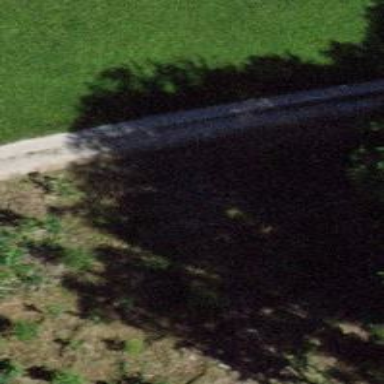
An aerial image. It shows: Track with grade 2 tracktype.